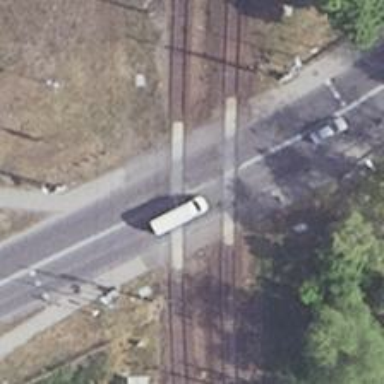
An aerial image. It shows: Level crossing with lights. The barriers at the crossing are of double half type.